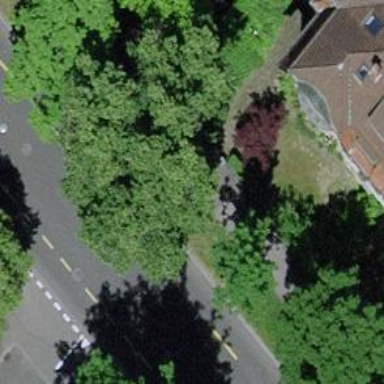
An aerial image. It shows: Avenue of trees.